Field crop: tomato
Growth stage: 1
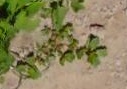
Species: portulaca